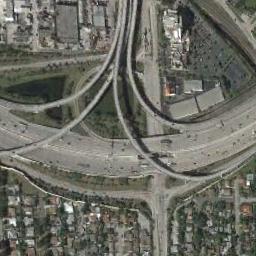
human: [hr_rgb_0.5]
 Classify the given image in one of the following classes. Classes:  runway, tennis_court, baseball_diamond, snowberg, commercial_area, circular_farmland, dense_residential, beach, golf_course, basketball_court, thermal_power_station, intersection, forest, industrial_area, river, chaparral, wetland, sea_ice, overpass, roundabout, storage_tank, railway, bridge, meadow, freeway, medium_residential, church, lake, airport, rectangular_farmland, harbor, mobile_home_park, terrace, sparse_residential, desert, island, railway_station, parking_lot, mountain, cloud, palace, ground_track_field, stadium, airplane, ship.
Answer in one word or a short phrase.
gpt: overpass